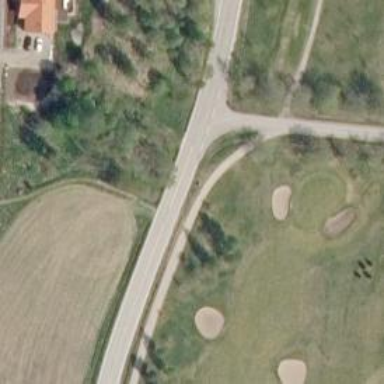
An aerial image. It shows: Path used for both walking and golf.